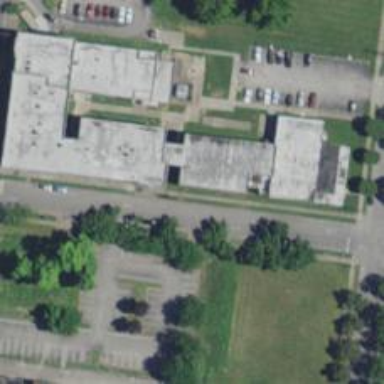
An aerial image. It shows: School.